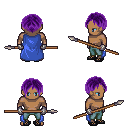
a pixel art fantasy rpg character, male body template, human, dark skin, blue cape, teal pants, purple parted hairstyle, metal gloves, ghillies, spear, four views (front, back, left, right), 2x2 character sprite sheet, small pixel art, hard edges, no anti-aliasing